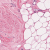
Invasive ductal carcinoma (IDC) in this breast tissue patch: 0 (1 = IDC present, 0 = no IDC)